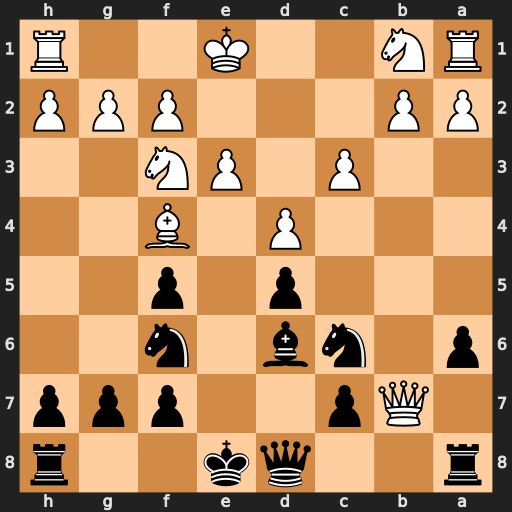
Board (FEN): r2qk2r/1Qp2ppp/p1nb1n2/3p1p2/3P1B2/2P1PN2/PP3PPP/RN2K2R
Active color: b
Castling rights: KQkq
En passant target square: -
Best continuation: Na5 Qxa8 Qxa8